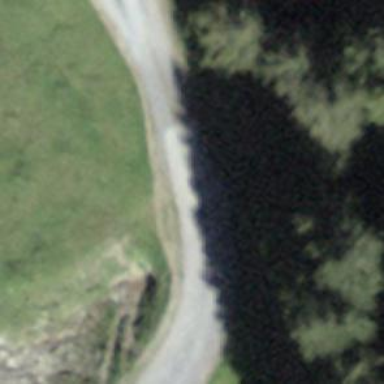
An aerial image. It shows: Culvert tunnel.